Field crop: maize
Growth stage: 2
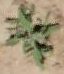
Species: atriplex